Question: I need to plot the cumulative sum for each month for different fiscal years. Fiscal year start in October and ends in September.
'''
total <- c(5, 2, 3, 4, 7, 4, 7, 8, 5, 6, 2, 25, 7 ,8, 0, 6, 4, 4)
fiscal_year <- c(19, 19, 19, 19, 19, 19, 19, 19, 19, 19, 19, 19, 20, 20, 20, 20, 20, 20)
month_num <- c(1, 2, 3, 4, 5, 6, 7, 8, 9, 10, 11, 12, 1, 2, 3, 10, 11, 12)
month_str <- c("January", "February", "March", "April", "May", "June", "July",
"August", "September", "October", "November", "December", "January",
"February", "March", "October", "November", "December")
fy1920 <- data.frame(total, fiscal_year, month_num, month_str)
fy1920$month = factor(fy1920$month_str, levels = month.name)
> fy1920
total fiscal_year month_num month_str month
1 5 19 1 January January
2 2 19 2 February February
3 3 19 3 March March
4 4 19 4 April April
5 7 19 5 May May
6 4 19 6 June June
7 7 19 7 July July
8 8 19 8 August August
9 5 19 9 September September
10 6 19 10 October October
11 2 19 11 November November
12 25 19 12 December December
13 7 20 1 January January
14 8 20 2 February February
15 0 20 3 March March
16 6 20 10 October October
17 4 20 11 November November
18 4 20 12 December December
'''
When I run the following, I get the cumulative graph, but the x-axis starts from January and ends in December
'''
ggplot() +
geom_line(aes(x=month, y=cumsum(total), colour='FY19', group=fiscal_year),
fy1920 %>% filter(fiscal_year=='19')) +
geom_line(aes(x=month, y=cumsum(total), colour='FY20', group=fiscal_year),
fy1920 %>% filter(fiscal_year=='20')) +
scale_colour_discrete(name='fiscal_year', labels=c("FY19", "FY20"))
'''

How do I reorder the x-axis so that it starts in Oct and ends in Sept? How do I also modify the ticks so that the labels aren't overlapping?
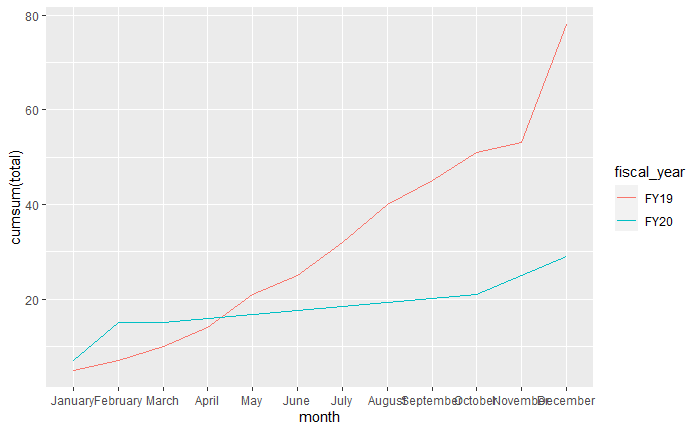
Answer: You could try inside same factor defining the order and rotating the labels in x-axis:
'''
library(tidyverse)
total <- c(5, 2, 3, 4, 7, 4, 7, 8, 5, 6, 2, 25, 7 ,8, 0, 6, 4, 4)
fiscal_year <- c(19, 19, 19, 19, 19, 19, 19, 19, 19, 19, 19, 19, 20, 20, 20, 20, 20, 20)
month_num <- c(1, 2, 3, 4, 5, 6, 7, 8, 9, 10, 11, 12, 1, 2, 3, 10, 11, 12)
month_str <- c("January", "February", "March", "April", "May", "June", "July",
"August", "September", "October", "November", "December", "January",
"February", "March", "October", "November", "December")
fy1920 <- data.frame(total, fiscal_year, month_num, month_str)
fy1920$month = factor(fy1920$month_str, levels = c("October", "November", "December", "January",
"February", "March","April", "May", "June", "July",
"August", "September"),ordered = T)
#Some code to arrange
fy1920.2 <- fy1920 %>% arrange(month) %>% group_by(fiscal_year) %>% mutate(Total=cumsum(total))
ggplot() +
geom_line(aes(x=month, y=Total, colour='FY19', group=fiscal_year),
fy1920.2 %>% filter(fiscal_year=='19')) +
geom_line(aes(x=month, y=Total, colour='FY20', group=fiscal_year),
fy1920.2 %>% filter(fiscal_year=='20')) +
scale_colour_discrete(name='fiscal_year', labels=c("FY19", "FY20"))+
theme(axis.text.x = element_text(angle=45))
'''
Output:
<URL>